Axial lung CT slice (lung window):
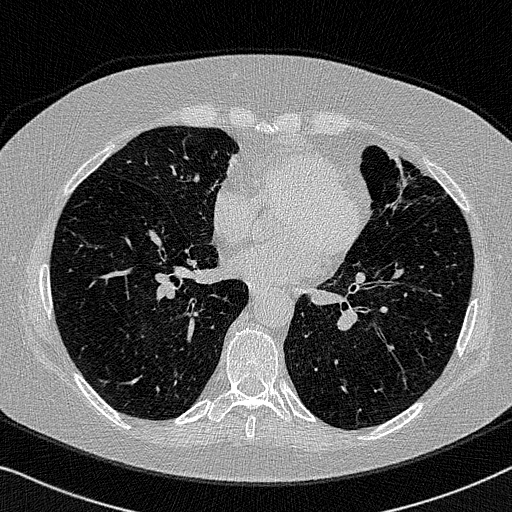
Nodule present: no